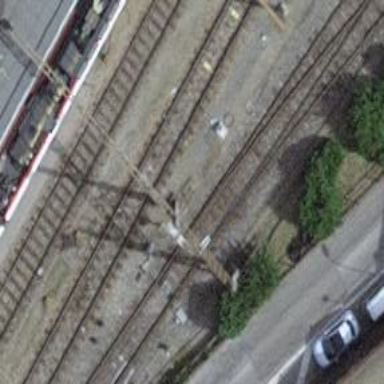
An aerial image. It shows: Railway switch.